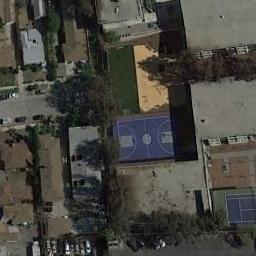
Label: basketball_court